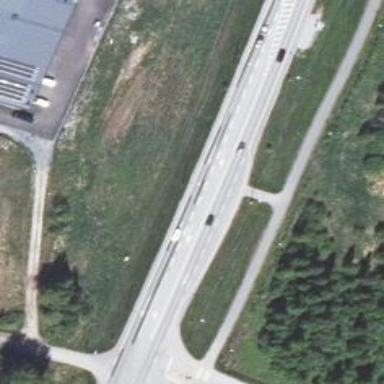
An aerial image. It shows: Asphalt road classified as trunk highway.